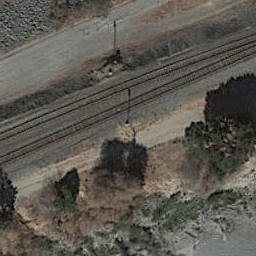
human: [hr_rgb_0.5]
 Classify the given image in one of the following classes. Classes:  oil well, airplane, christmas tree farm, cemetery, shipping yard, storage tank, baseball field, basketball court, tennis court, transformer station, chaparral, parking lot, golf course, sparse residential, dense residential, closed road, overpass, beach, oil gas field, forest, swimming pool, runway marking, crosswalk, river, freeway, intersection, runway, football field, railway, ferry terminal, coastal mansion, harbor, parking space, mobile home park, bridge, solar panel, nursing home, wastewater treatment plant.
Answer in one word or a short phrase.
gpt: railway